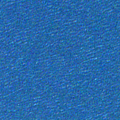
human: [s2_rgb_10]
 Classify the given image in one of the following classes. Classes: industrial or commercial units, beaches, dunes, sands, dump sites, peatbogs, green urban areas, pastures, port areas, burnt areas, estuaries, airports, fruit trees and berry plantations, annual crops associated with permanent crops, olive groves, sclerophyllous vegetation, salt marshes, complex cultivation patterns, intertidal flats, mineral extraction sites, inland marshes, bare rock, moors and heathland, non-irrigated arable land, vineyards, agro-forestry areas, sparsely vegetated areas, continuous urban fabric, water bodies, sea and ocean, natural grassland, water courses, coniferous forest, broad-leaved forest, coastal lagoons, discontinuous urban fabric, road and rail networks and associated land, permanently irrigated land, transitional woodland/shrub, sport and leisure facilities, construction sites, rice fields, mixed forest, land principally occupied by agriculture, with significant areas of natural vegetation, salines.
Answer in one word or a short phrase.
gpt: sea and ocean